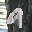
Label: 9